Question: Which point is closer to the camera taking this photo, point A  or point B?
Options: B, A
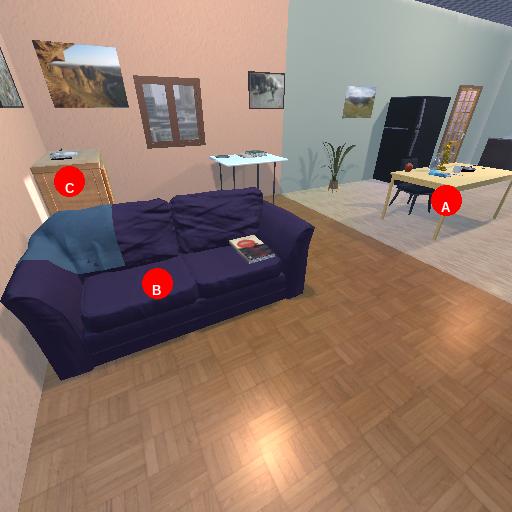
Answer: B